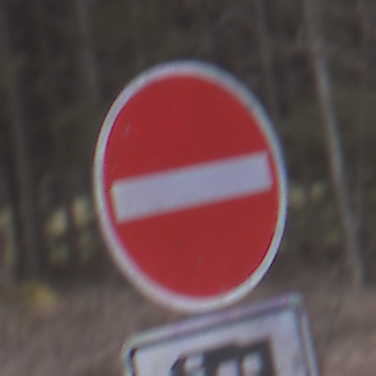
Verkehrszeichen: VerbotDerEinfahrt
Zusatzzeichen unten: MehrspurigeFahrzeugeFrei10
Umgebung: Outdoor, Nature
Tageszeit: Midday
Wetter: Overcast
Licht: Natural
Jahreszeit: Autumn
Kontrast: LowContrast